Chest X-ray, AP view. Patient: 46 years old, sex M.
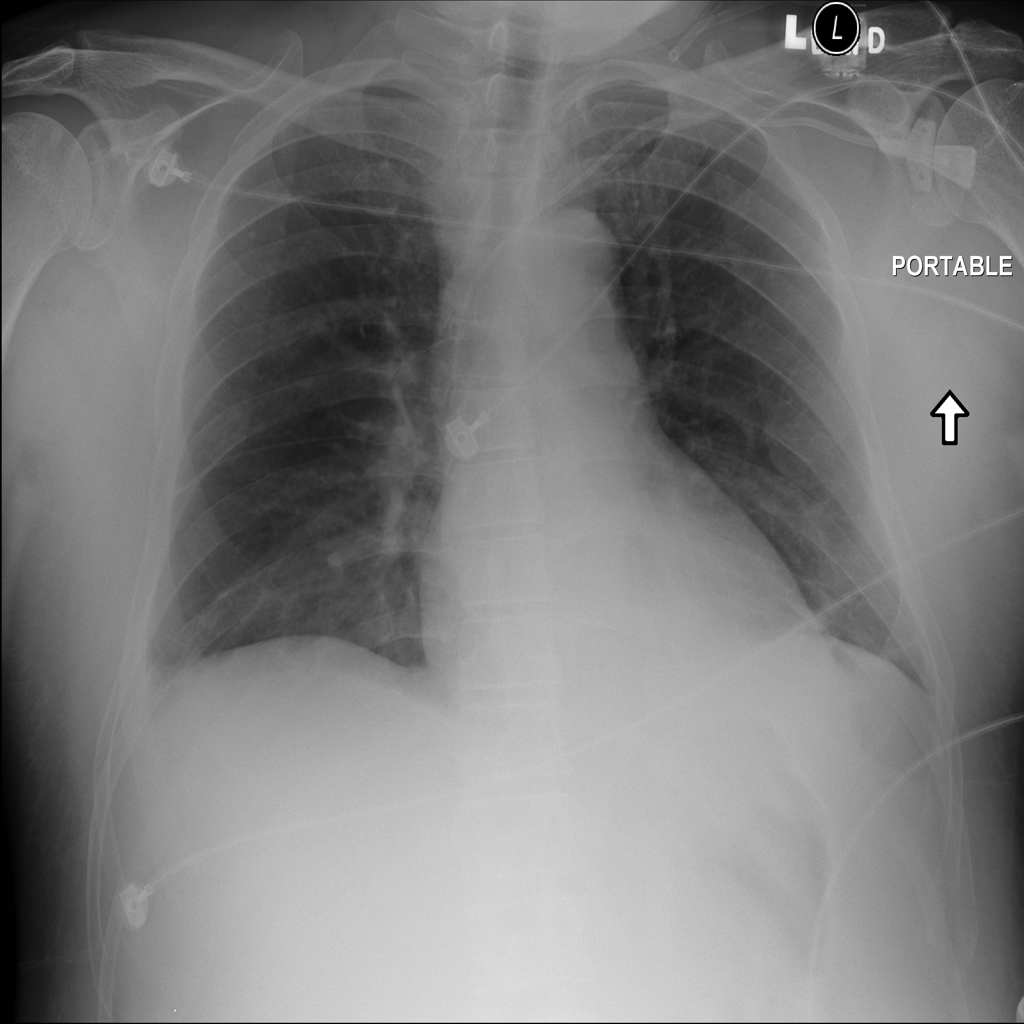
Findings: No Finding